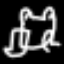
Label: frog